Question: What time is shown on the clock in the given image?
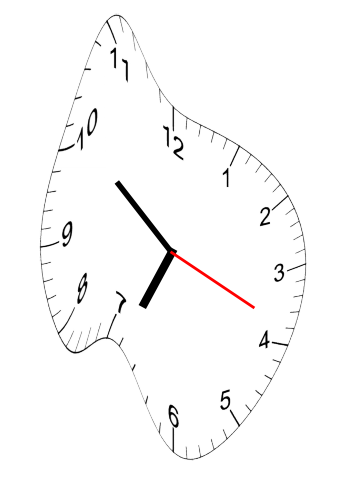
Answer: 06:51:19